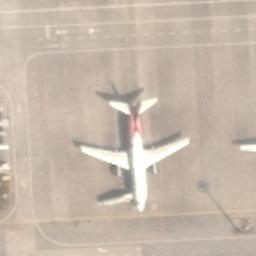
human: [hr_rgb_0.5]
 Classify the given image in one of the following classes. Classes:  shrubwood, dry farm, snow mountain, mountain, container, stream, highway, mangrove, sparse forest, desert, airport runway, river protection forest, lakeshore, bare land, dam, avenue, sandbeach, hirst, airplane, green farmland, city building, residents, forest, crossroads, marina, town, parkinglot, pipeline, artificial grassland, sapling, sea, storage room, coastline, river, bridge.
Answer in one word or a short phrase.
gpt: airplane